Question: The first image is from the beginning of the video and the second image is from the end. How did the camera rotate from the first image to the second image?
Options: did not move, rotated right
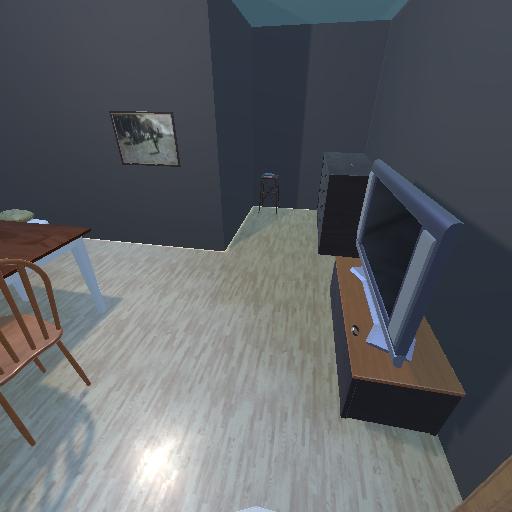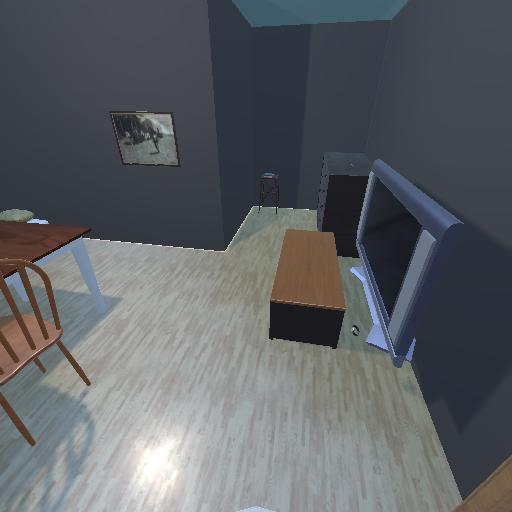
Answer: did not move